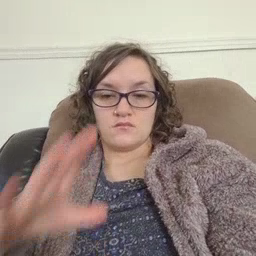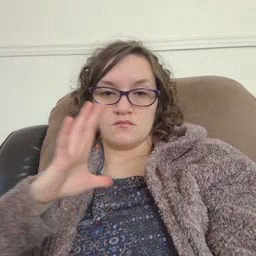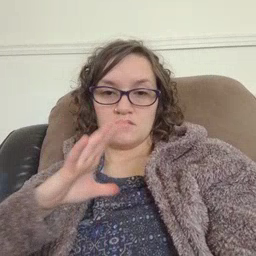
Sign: fine